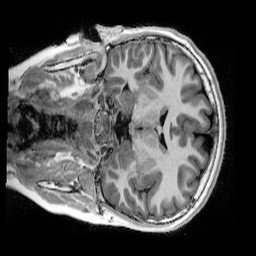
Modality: UNIT1_denoised
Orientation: coronal
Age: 11
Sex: male
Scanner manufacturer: siemens
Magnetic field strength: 3 T
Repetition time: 4 s
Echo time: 0.00303 s